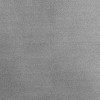
Atmospheric dust classification: dusty